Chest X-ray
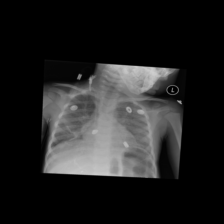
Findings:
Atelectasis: negative
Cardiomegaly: negative
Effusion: negative
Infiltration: negative
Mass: negative
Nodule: negative
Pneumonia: negative
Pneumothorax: negative
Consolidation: negative
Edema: negative
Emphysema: negative
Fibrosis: negative
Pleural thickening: negative
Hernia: negative